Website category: jobs
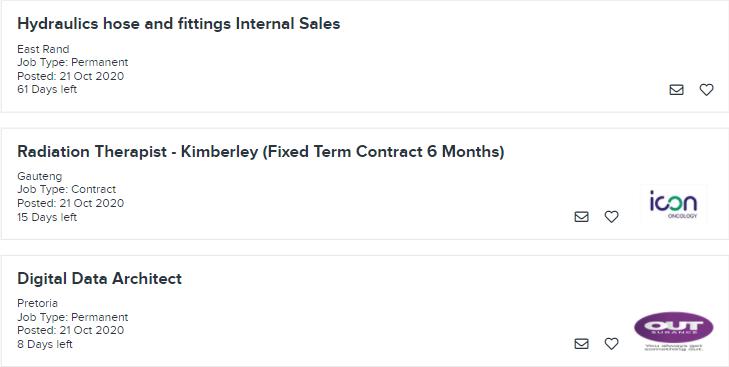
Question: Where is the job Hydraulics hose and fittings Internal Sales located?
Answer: East Rand

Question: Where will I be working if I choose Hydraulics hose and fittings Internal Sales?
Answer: East Rand

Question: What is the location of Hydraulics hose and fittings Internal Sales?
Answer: East Rand

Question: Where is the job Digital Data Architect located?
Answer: Pretoria

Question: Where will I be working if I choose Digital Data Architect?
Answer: Pretoria

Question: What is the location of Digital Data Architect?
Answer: Pretoria

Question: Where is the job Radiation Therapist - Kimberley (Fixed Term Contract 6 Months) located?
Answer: Gauteng

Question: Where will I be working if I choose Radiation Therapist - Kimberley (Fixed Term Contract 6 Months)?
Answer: Gauteng

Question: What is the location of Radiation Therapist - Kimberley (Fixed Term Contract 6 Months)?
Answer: Gauteng

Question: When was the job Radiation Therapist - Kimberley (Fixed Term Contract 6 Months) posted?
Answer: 21 Oct 2020

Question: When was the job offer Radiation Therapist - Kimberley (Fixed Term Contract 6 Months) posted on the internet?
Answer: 21 Oct 2020

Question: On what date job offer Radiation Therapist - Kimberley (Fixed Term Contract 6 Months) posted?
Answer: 21 Oct 2020

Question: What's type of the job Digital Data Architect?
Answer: Job Type: Permanent

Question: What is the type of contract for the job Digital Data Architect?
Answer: Job Type: Permanent

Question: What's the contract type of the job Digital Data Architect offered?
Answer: Job Type: Permanent

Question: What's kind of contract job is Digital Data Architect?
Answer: Job Type: Permanent

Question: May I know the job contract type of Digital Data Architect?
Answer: Job Type: Permanent

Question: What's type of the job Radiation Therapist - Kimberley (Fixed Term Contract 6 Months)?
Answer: Job Type: Contract

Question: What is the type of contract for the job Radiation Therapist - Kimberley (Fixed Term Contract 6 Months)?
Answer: Job Type: Contract

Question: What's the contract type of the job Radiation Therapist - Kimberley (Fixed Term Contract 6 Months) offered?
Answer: Job Type: Contract

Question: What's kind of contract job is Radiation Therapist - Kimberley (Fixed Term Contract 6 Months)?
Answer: Job Type: Contract

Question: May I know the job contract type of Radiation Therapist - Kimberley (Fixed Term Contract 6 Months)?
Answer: Job Type: Contract

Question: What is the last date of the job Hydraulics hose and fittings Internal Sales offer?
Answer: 61 Days left

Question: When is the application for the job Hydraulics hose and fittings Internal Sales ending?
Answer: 61 Days left

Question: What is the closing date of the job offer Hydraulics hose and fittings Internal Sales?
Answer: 61 Days left

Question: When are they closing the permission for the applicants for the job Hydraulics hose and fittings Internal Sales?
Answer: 61 Days left

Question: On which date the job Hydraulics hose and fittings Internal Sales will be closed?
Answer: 61 Days left

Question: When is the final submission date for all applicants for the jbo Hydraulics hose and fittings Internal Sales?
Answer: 61 Days left

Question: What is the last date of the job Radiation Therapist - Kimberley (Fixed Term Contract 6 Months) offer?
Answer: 15 Days left

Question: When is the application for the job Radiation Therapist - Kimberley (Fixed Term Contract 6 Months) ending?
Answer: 15 Days left

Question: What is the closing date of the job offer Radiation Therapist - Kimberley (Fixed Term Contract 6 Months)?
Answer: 15 Days left

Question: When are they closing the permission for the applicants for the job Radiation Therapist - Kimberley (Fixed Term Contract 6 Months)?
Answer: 15 Days left

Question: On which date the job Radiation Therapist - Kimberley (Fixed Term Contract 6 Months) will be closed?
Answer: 15 Days left

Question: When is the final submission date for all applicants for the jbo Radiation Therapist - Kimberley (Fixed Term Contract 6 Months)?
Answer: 15 Days left

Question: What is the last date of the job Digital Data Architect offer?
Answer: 8 Days left

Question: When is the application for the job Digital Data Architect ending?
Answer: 8 Days left

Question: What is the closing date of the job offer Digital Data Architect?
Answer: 8 Days left

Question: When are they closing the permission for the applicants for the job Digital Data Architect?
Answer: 8 Days left

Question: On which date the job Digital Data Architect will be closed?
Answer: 8 Days left

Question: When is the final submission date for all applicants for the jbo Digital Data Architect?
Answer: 8 Days left

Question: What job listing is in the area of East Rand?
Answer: Hydraulics hose and fittings Internal Sales

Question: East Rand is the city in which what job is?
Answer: Hydraulics hose and fittings Internal Sales

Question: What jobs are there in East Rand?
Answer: Hydraulics hose and fittings Internal Sales

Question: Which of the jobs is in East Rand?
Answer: Hydraulics hose and fittings Internal Sales

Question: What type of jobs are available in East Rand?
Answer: Hydraulics hose and fittings Internal Sales

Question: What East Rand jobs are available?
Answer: Hydraulics hose and fittings Internal Sales

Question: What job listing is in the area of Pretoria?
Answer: Digital Data Architect

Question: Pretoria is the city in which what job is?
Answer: Digital Data Architect

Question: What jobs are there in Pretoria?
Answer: Digital Data Architect

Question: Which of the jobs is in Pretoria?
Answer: Digital Data Architect

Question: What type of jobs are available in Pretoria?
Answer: Digital Data Architect

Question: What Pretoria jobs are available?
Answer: Digital Data Architect

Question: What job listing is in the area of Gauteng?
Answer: Radiation Therapist - Kimberley (Fixed Term Contract 6 Months)

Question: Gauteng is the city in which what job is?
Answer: Radiation Therapist - Kimberley (Fixed Term Contract 6 Months)

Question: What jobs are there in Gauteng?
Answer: Radiation Therapist - Kimberley (Fixed Term Contract 6 Months)

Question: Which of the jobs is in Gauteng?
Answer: Radiation Therapist - Kimberley (Fixed Term Contract 6 Months)

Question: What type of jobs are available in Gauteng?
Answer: Radiation Therapist - Kimberley (Fixed Term Contract 6 Months)

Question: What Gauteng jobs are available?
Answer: Radiation Therapist - Kimberley (Fixed Term Contract 6 Months)